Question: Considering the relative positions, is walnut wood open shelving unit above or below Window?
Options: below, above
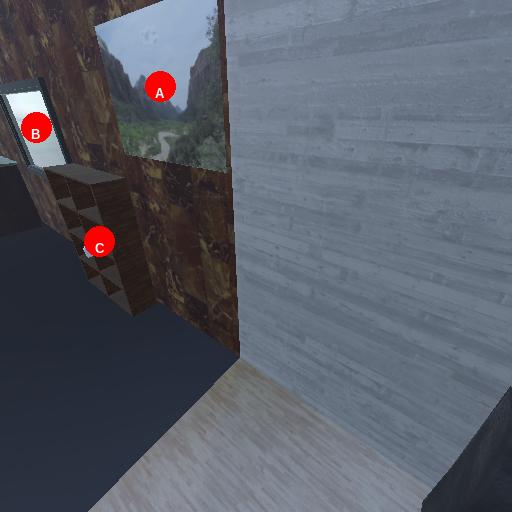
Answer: below